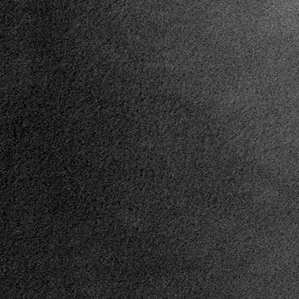
Label: frost